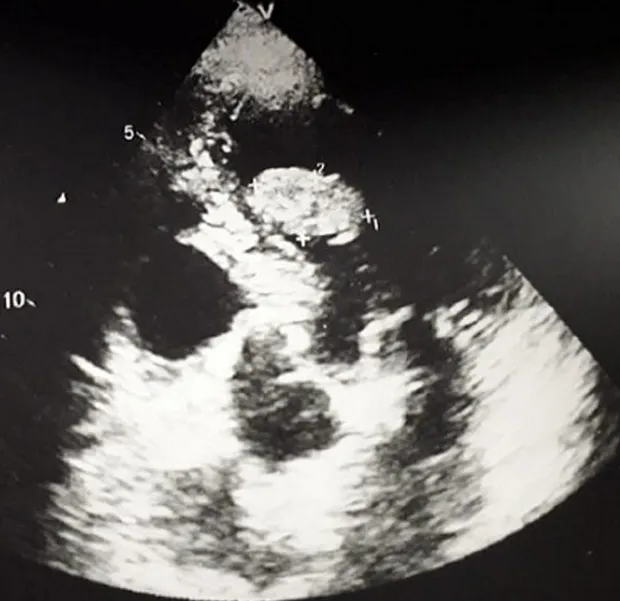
echocardiogram demonstrating a left ventricular mass in a 62-year-old asymptomatic male patient.
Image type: radiology (ultrasound)